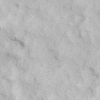
Label: not_dusty